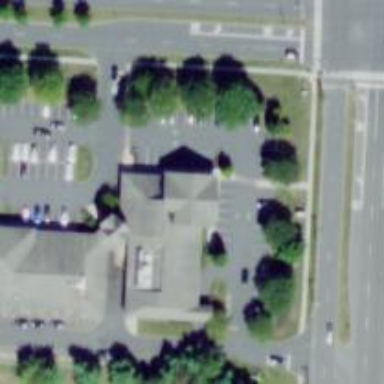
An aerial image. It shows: Pharmacy providing healthcare services.